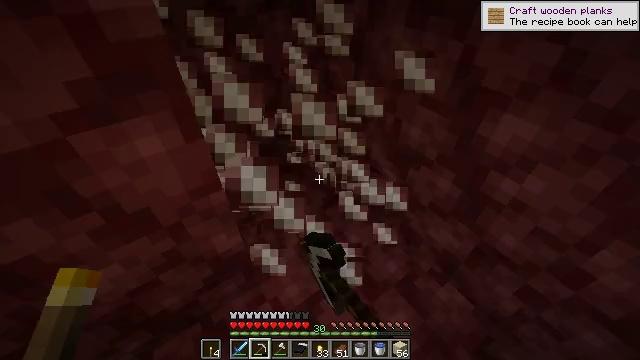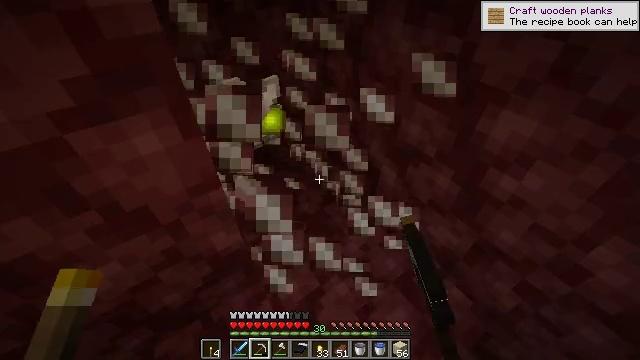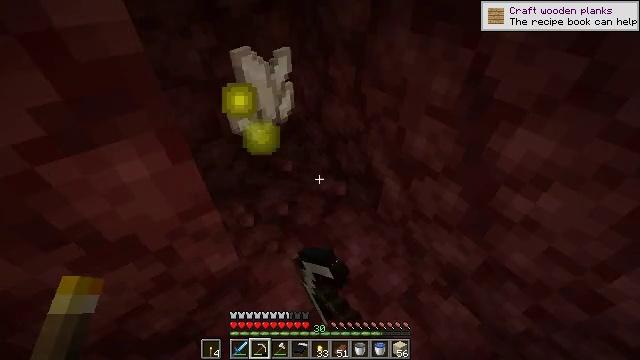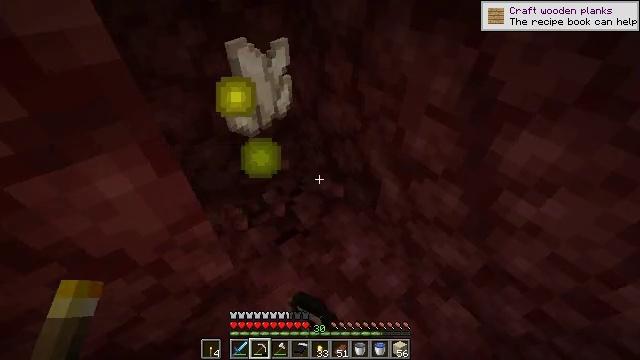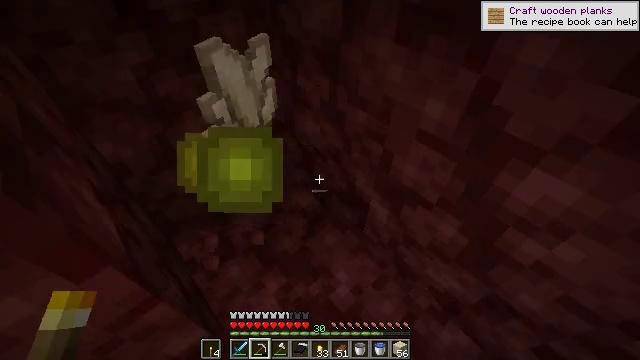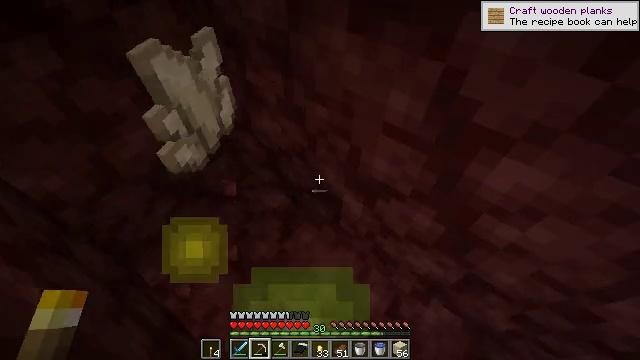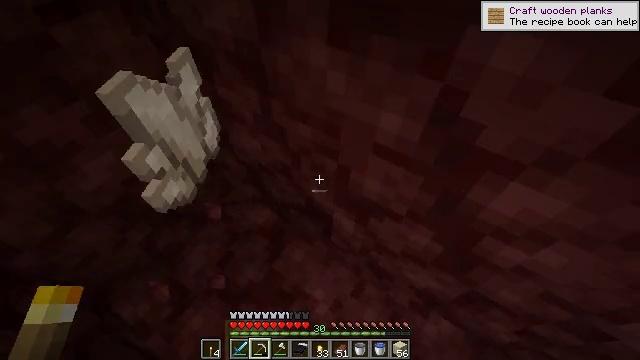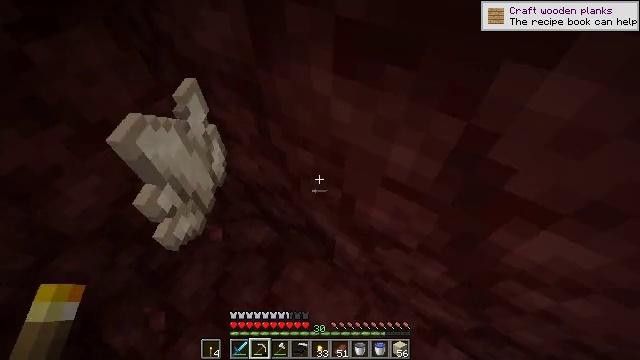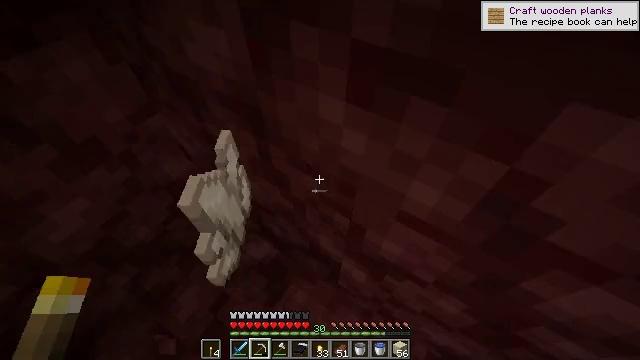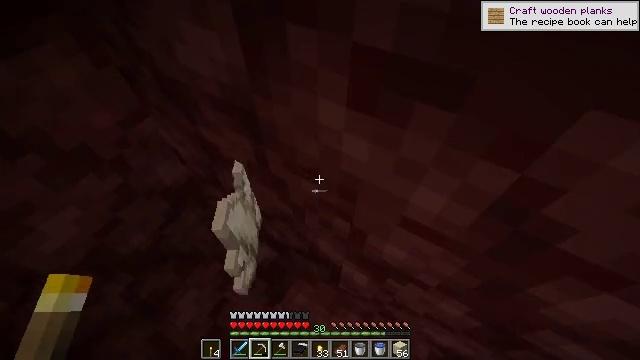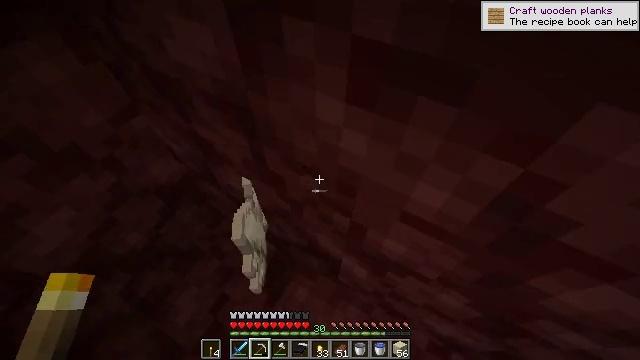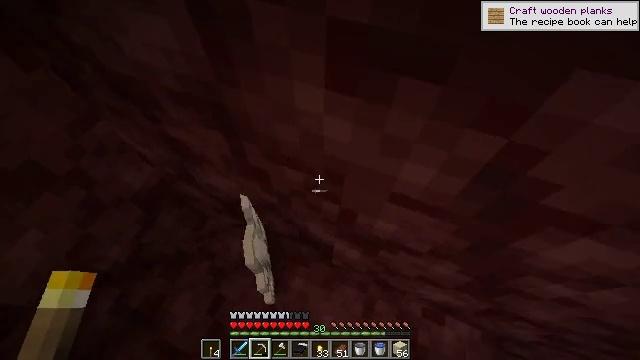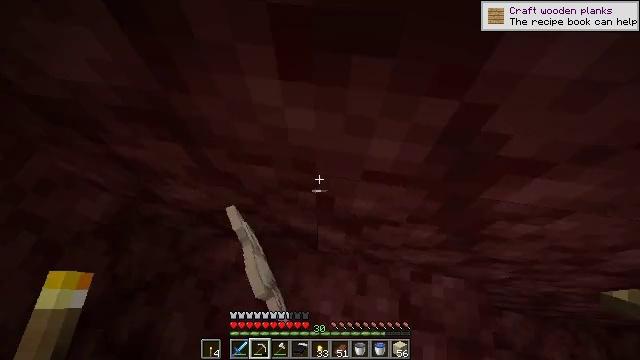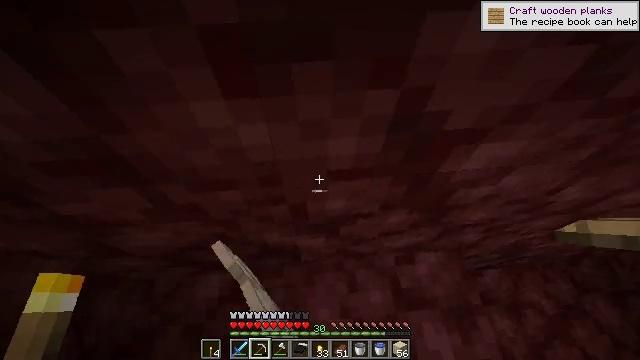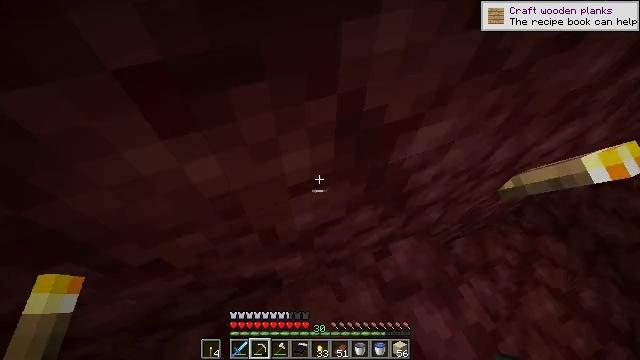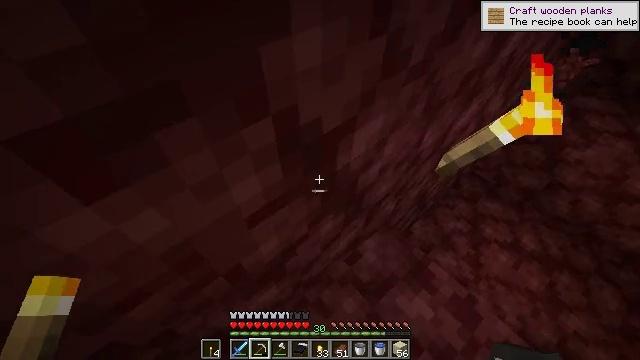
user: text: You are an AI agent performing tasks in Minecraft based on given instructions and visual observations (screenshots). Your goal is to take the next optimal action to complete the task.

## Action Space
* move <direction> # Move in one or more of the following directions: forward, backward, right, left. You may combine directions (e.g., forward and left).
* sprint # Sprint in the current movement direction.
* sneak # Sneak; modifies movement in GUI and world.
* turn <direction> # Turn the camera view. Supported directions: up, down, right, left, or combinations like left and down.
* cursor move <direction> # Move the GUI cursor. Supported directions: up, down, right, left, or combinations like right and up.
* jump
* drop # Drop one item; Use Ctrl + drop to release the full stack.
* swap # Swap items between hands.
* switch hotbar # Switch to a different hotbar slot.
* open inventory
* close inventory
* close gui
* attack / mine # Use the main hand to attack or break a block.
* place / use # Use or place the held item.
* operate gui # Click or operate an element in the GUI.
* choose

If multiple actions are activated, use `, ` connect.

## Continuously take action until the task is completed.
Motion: motion action
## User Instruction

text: Break the nether gold ore to obtain gold nuggets.
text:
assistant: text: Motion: attack / mine
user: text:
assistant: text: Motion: move forward, attack / mine
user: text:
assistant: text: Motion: move forward, turn down, attack / mine
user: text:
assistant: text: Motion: move forward, turn right and down
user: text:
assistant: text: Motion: move forward, turn right and down
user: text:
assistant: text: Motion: move forward, turn right and down
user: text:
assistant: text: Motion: no_op
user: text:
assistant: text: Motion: no_op
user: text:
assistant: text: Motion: turn right
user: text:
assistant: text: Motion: turn right and down
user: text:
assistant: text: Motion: turn right and down
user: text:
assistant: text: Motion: turn right and down
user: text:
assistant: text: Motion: turn right and up
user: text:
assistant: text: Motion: turn right and up
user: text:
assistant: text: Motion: turn right and up
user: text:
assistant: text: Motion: turn right
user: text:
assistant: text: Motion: no_op
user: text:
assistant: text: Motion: turn right
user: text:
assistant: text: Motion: no_op
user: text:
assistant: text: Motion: no_op
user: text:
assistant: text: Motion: turn right and up
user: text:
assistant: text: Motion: turn right and up
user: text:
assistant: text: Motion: turn right and up
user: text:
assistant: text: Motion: turn right and up
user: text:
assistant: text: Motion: turn right and up
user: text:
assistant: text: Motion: turn right and up
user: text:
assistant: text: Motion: turn right and up
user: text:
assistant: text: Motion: turn up
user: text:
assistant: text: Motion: no_op
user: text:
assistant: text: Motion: no_op